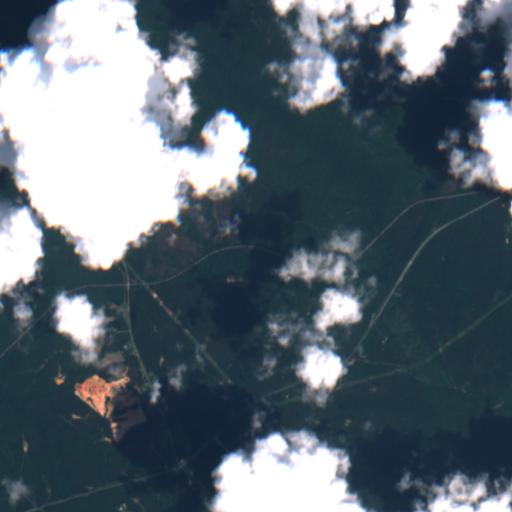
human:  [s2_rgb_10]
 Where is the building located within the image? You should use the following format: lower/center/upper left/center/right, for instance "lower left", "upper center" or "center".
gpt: The building is located in the lower center of the image.
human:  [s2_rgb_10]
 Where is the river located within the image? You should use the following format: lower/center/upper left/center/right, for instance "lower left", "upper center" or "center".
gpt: The river is located in the right of the image.
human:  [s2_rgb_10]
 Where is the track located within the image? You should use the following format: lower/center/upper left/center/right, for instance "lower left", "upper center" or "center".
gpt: There is no track in the image.